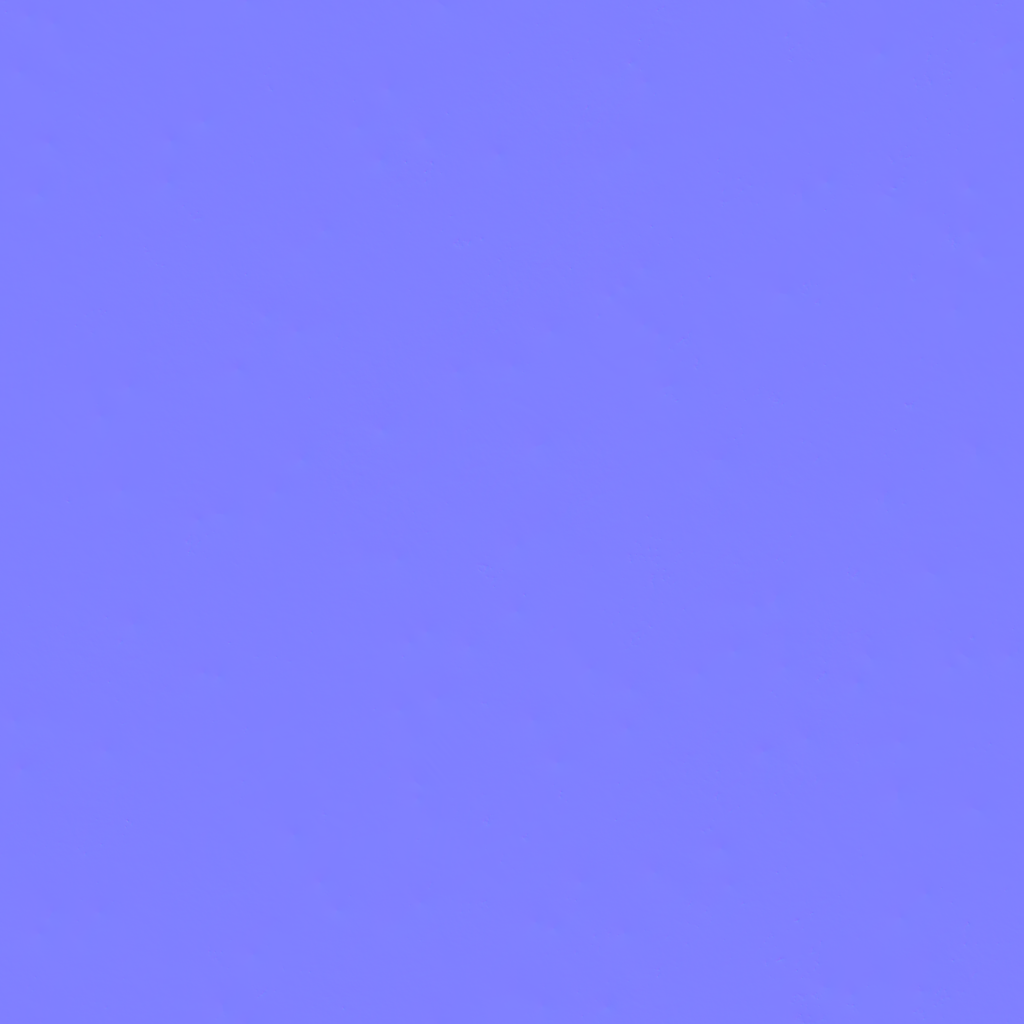
Texture map type: NormalGL